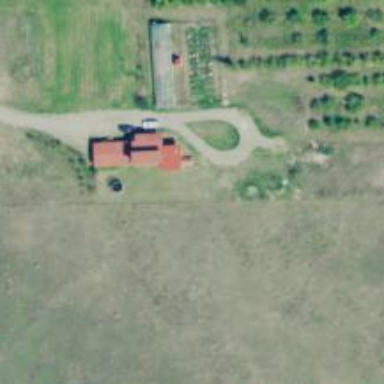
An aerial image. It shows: Driveway.